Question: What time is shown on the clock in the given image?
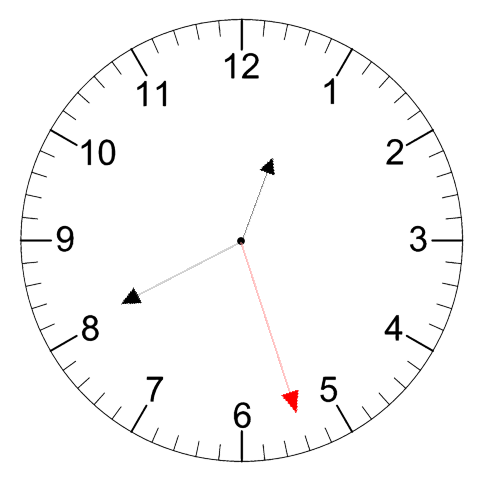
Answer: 12:40:27